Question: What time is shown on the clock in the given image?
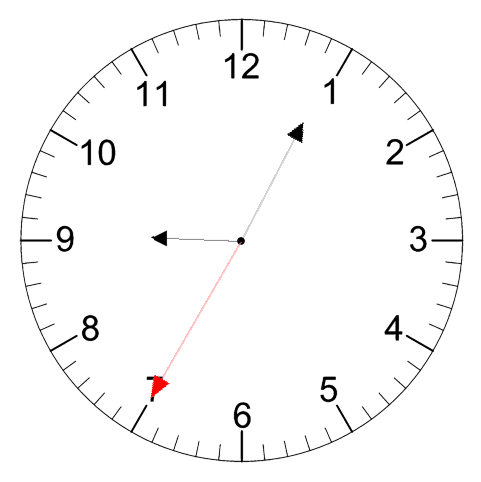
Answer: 09:04:35